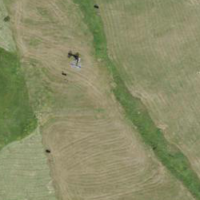
EUNIS habitat code: 26
Species observed at this site:
Rumex acetosa